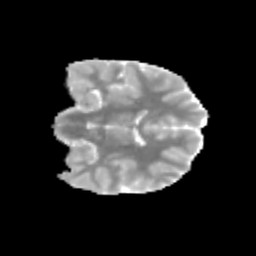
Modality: MD
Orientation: coronal
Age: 12
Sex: male
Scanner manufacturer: siemens
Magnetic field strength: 3 T
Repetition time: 3.8 s
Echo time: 0.07 s